Question: i'm using a QR Code SDK when pressed the button, it will have a presentModalView in there i got a info button. i wanted it to link to another nib to show the info on how it works!
'''
-(IBAction)QRscan;
{
//Make sure we can even attempt barcode recognition, (i.e. on a device without a camera, you wouldn't be able to scan anything).
if([SKScannerViewController canRecognizeBarcodes])
{
SKScannerViewController *scannerVC = [[SKScannerViewController alloc] init]; //Insantiate a new SKScannerViewController
scannerVC.delegate = self;
scannerVC.navigationItem.leftBarButtonItem = [[UIBarButtonItem alloc] initWithBarButtonSystemItem:UIBarButtonSystemItemCancel target:self action:@selector(cancelTapped)];
UIButton *button = [UIButton buttonWithType:UIButtonTypeInfoLight];
[button addTarget:self action:@selector(settingsTapped) forControlEvents:UIControlEventTouchUpInside];
UIBarButtonItem *infoItem = [[UIBarButtonItem alloc] initWithCustomView:button];
scannerVC.navigationItem.rightBarButtonItem = infoItem;
scannerVC.title = @"Scan a QRcode";
qrtest.text = @""; //Reset our info text label.
scannerVC.shouldLookForQRCodes = YES;//QRCode Checker
UINavigationController *_nc = [[[UINavigationController alloc] initWithRootViewController:scannerVC] autorelease]; //Put our SKScannerViewController into a UINavigationController. (So it looks nice).
[scannerVC release];
[self presentModalViewController:_nc animated:YES]; //Slide it up onto the screen.
}
- (void) settingsTapped {
qrcode_info *otherVC = [[qrcode_info alloc] initWithNibName:@"qrcode_info" bundle:Nil ];
[self presentModalViewController: otherVC animated:YES];
[otherVC release];
}
'''
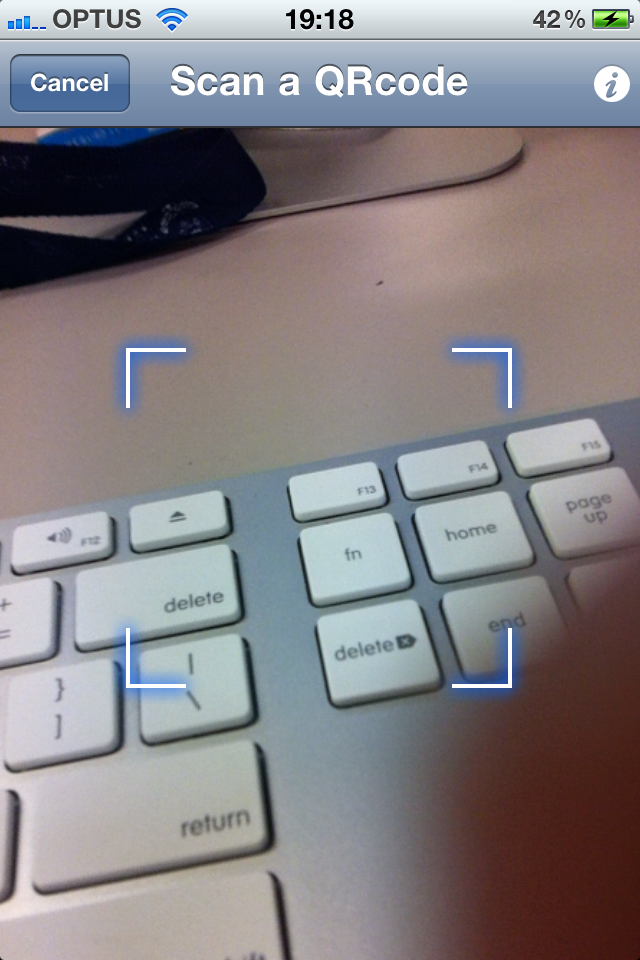
Answer: You should add settingsTapped function into the _nc viewController, since it will be called from inside a modal view controller (which is _nc), then you would have to present another modal view controller on top of that.
Apple guidelines would recommend that you should "Flip" your info screen and not use another modal view controller. (see how weather app behaves when i is tapped)